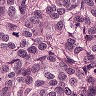
Metastatic tissue present: yes